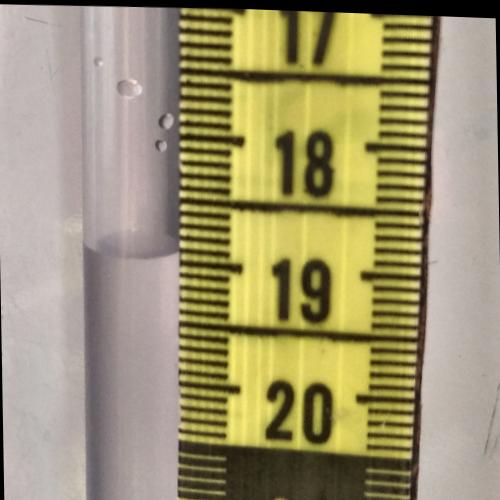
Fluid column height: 18.9 cm